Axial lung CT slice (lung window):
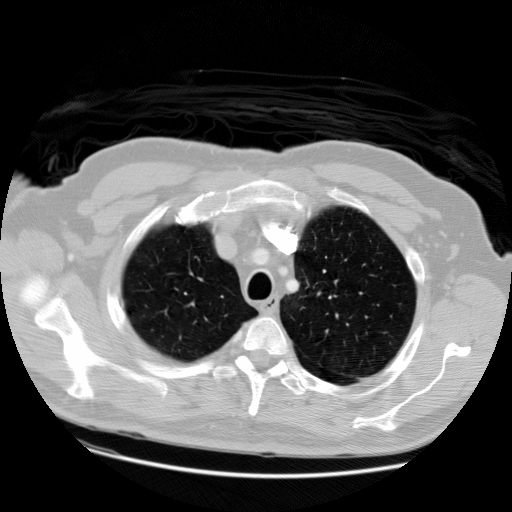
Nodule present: no